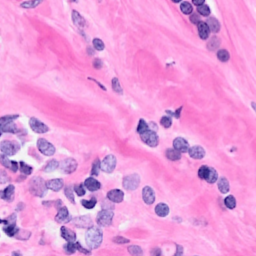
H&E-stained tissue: Breast